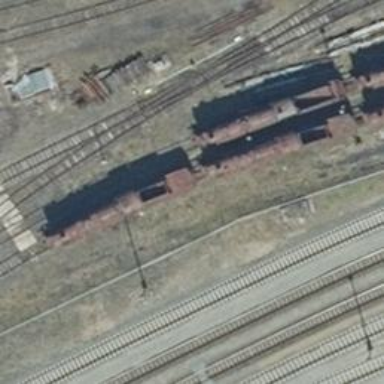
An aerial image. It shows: Railway yard.